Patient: sex M, age 48
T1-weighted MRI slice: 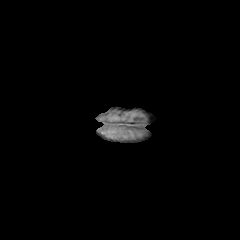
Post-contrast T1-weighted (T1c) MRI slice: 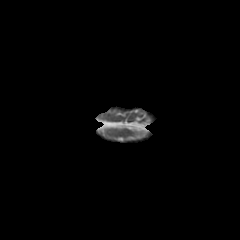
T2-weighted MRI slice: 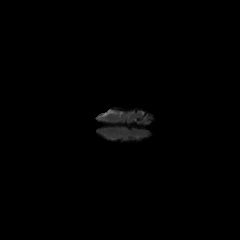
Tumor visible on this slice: no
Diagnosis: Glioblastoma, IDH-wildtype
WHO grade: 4